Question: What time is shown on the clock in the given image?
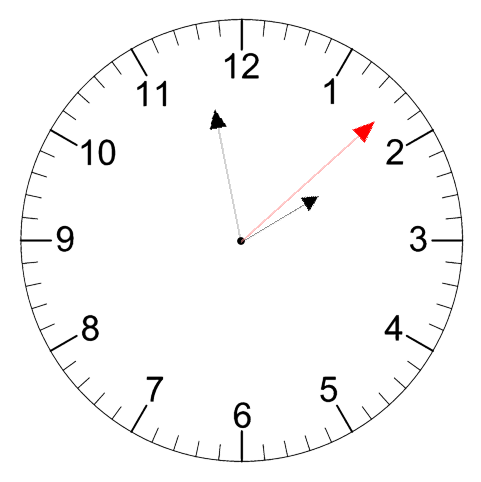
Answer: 01:58:08